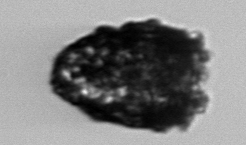
Label: Stenosemella_pacifica